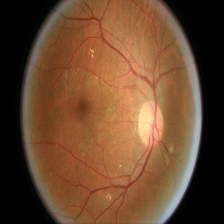
Diabetic retinopathy grade: Moderate